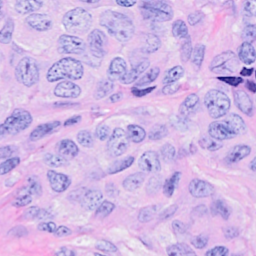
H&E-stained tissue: Breast